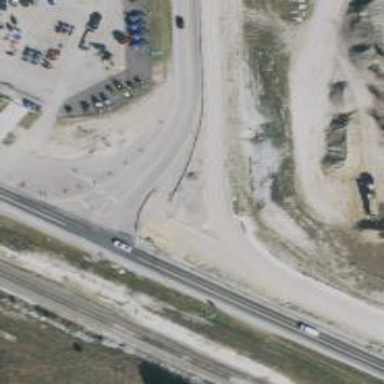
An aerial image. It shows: Primary link highway.